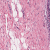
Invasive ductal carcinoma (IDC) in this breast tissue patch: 0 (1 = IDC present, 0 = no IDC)